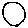
Label: circle